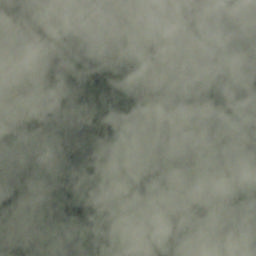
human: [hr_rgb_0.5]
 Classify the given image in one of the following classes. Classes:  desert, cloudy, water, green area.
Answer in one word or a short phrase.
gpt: cloudy